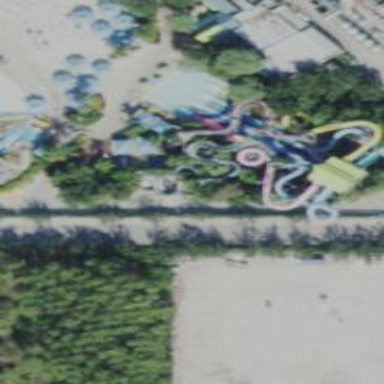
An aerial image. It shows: Water slide attraction.